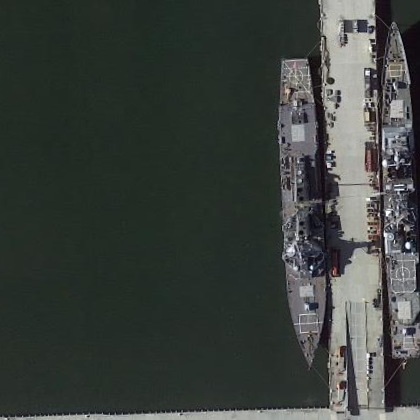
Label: destroyer